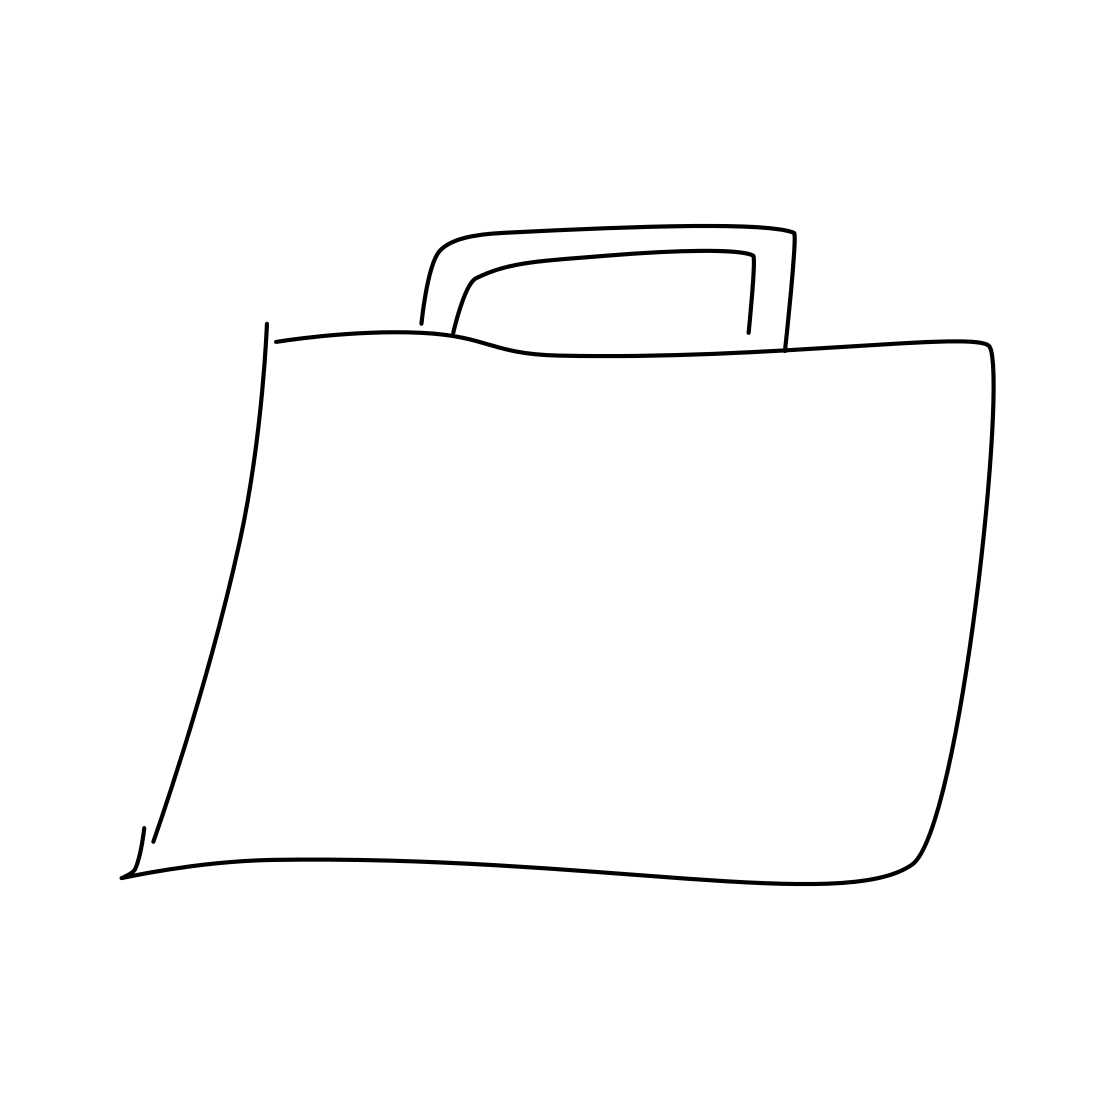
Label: suitcase